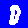
Digit: 0